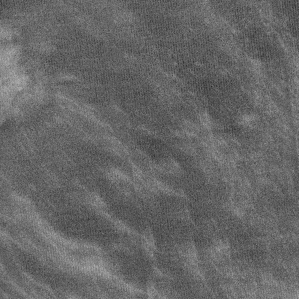
Label: frost